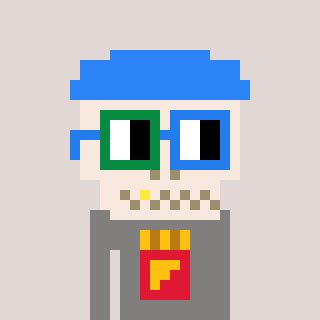
a pixel art character with square green and blue glasses, a skeleton-hat-shaped head and a bluegrey-colored body on a warm background